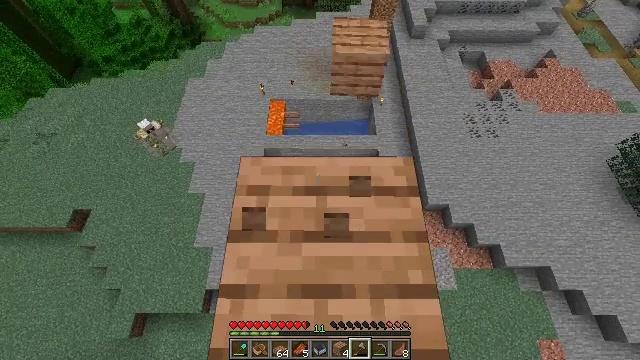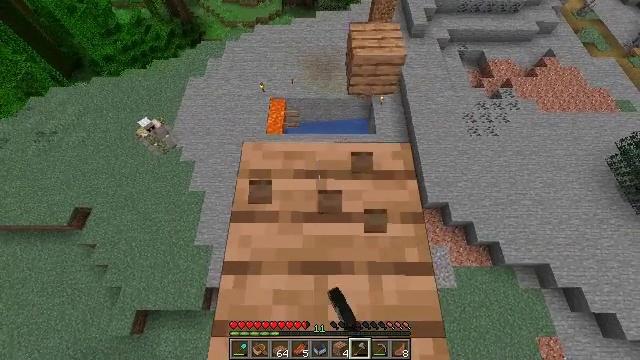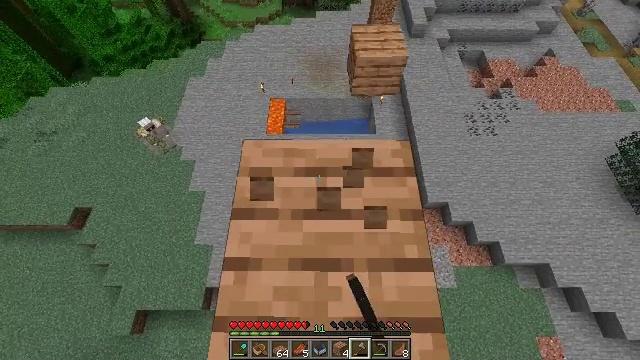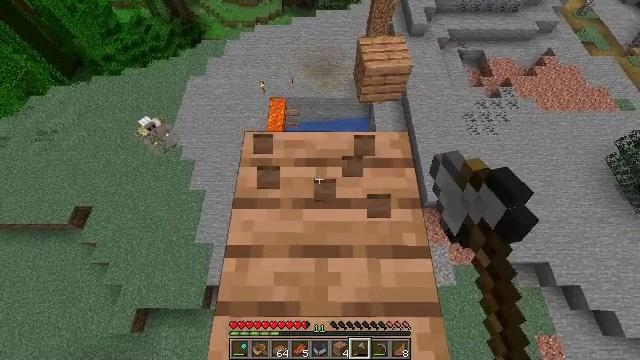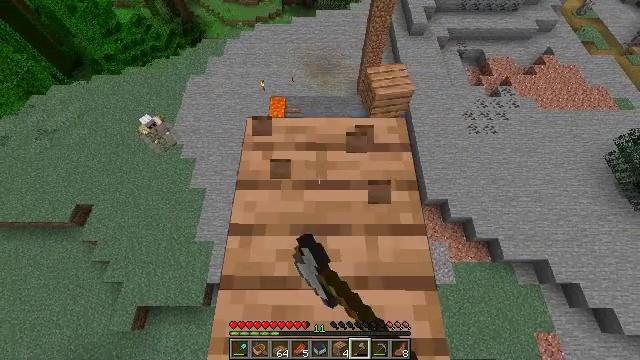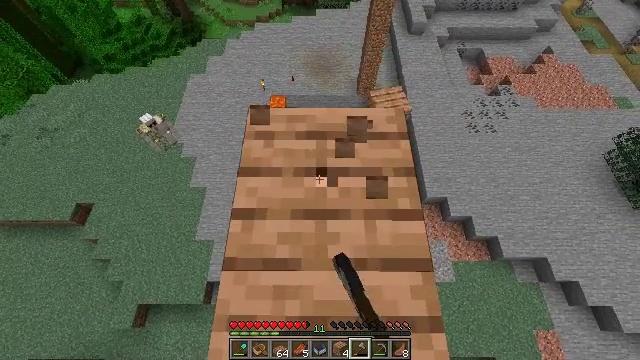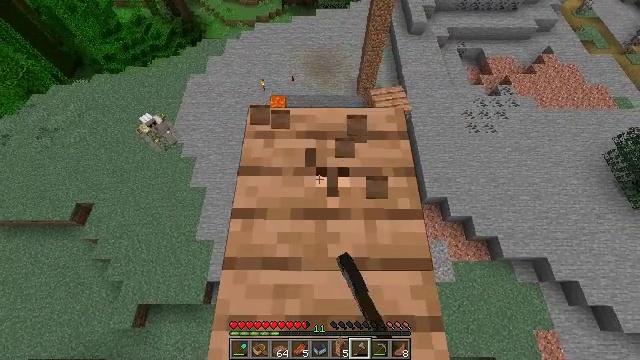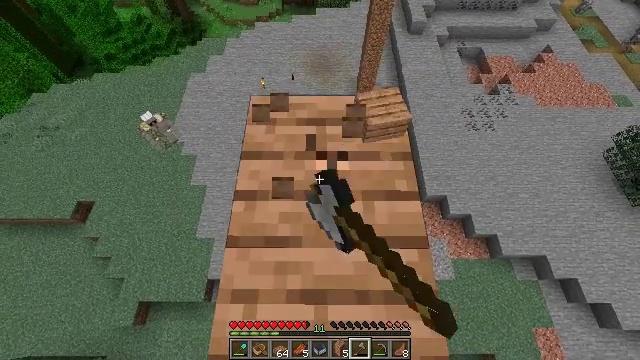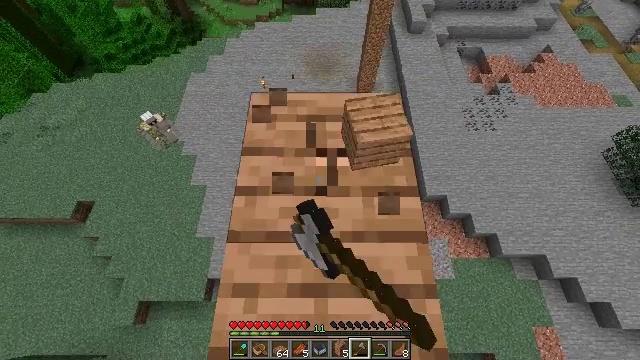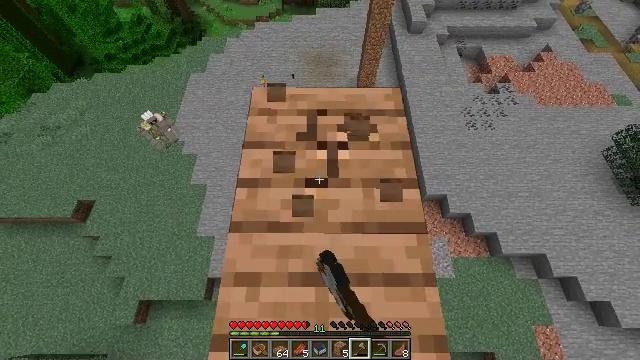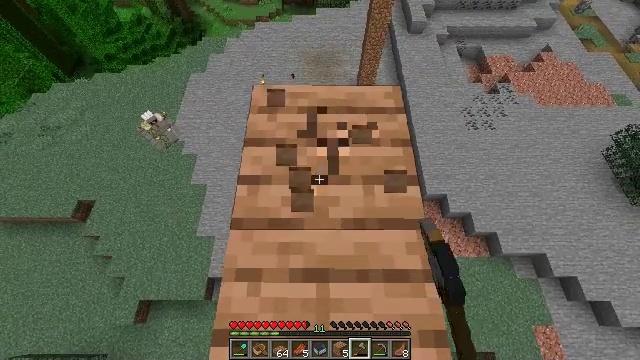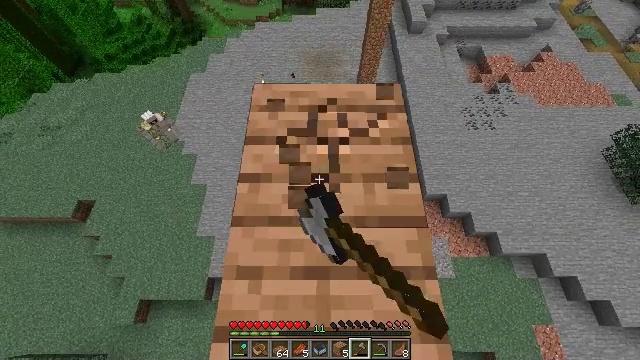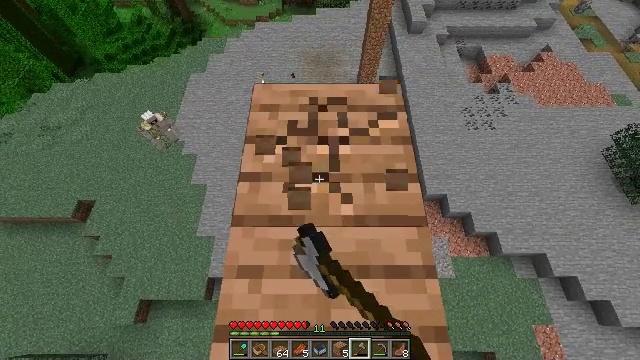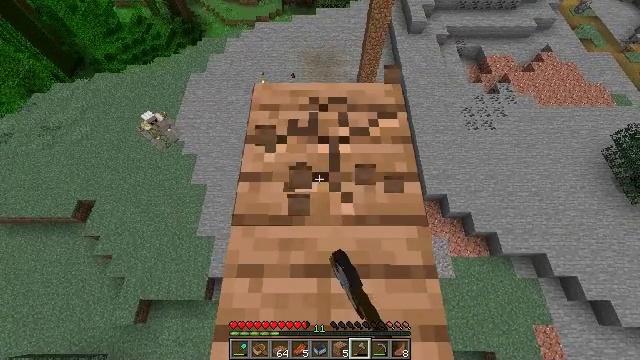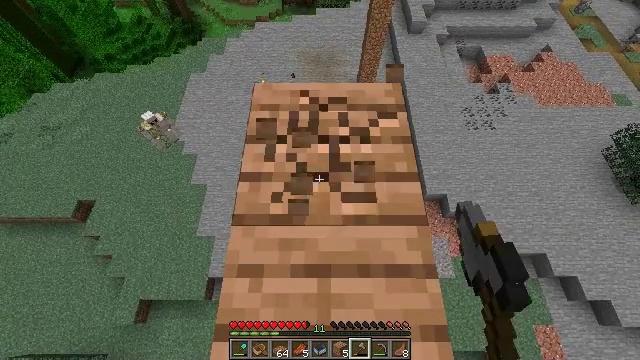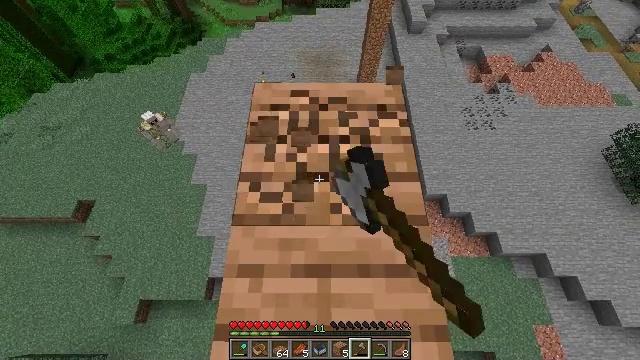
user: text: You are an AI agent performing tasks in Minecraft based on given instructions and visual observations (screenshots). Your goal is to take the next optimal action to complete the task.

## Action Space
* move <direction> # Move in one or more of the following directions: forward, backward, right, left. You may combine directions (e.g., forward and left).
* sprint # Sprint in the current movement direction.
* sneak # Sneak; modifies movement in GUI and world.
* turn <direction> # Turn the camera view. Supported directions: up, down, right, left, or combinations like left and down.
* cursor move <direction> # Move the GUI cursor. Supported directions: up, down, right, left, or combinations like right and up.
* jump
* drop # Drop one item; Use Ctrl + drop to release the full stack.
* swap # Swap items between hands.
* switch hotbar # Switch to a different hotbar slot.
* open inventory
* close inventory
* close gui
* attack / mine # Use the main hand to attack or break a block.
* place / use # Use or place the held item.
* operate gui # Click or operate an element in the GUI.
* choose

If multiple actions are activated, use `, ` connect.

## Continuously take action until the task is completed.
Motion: motion action
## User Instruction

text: Break the jungle planks to recycle them.
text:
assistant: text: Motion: move back, sneak, attack / mine
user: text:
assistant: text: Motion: move back, sneak, attack / mine
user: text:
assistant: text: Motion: move back, sneak, attack / mine
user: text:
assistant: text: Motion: move back, sneak, attack / mine
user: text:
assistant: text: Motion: move back, sneak, attack / mine
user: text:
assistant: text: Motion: move back, sneak, attack / mine
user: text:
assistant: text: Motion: move back, sneak, attack / mine
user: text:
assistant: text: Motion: sneak, attack / mine
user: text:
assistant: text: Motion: sneak, attack / mine
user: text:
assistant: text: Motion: sneak, attack / mine
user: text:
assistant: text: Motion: sneak, attack / mine
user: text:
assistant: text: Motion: sneak, attack / mine
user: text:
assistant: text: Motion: sneak, attack / mine
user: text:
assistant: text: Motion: sneak, attack / mine
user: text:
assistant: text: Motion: sneak, attack / mine
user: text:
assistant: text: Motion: sneak, attack / mine
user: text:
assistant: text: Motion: sneak, attack / mine
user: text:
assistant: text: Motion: sneak, attack / mine
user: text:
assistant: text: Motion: sneak, attack / mine
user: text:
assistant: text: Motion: move back, sneak, attack / mine
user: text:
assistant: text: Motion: move back, sneak, attack / mine
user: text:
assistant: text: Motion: move back, sneak, attack / mine
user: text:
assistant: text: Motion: move back, sneak, attack / mine
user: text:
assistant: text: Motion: move back, sneak, attack / mine
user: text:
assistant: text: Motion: move back, sneak, attack / mine
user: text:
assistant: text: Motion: move back, sneak, attack / mine
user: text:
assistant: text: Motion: move back, sneak, attack / mine
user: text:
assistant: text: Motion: move back, sneak, attack / mine
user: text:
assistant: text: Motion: move back, sneak, attack / mine
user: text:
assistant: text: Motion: move back, sneak, attack / mine